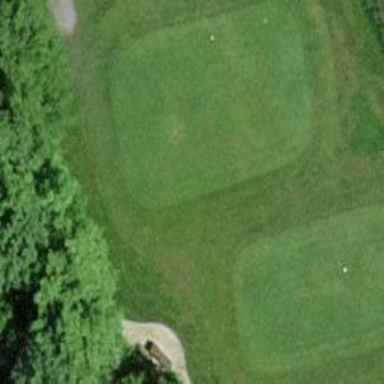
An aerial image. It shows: Grassy area designated as golf tee.